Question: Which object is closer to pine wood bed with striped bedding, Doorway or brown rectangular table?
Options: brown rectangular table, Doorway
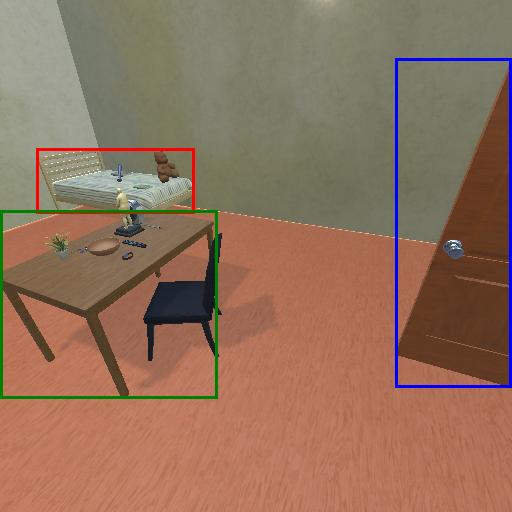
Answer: brown rectangular table